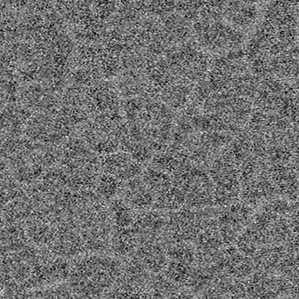
Label: frost